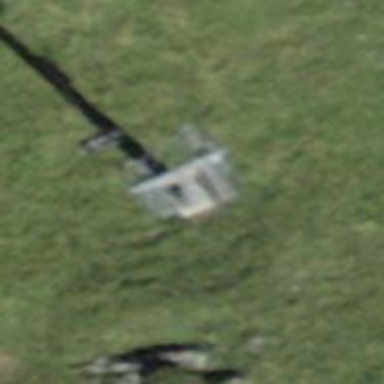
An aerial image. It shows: Pylon used for aerialway.